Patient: sex F, age 65
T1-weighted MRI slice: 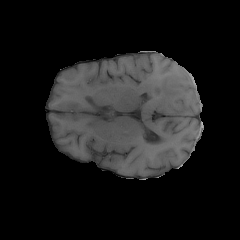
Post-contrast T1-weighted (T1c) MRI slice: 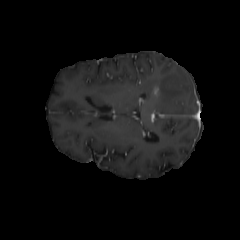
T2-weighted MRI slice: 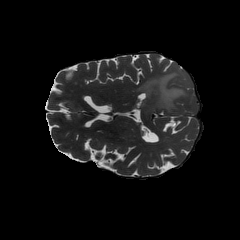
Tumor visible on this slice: yes
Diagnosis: Glioblastoma, IDH-wildtype
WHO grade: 4